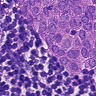
Metastatic tissue present: yes